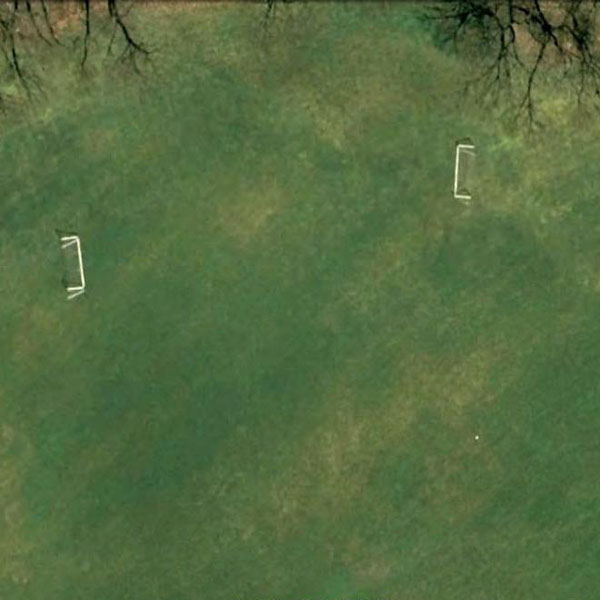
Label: Meadow